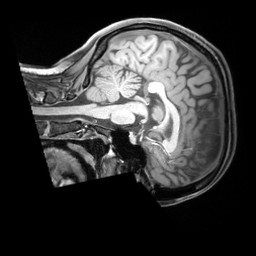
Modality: T1w
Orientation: sagittal
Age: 31
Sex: female
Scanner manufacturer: siemens
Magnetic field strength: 3 T
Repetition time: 1.97 s
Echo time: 0.00206 s